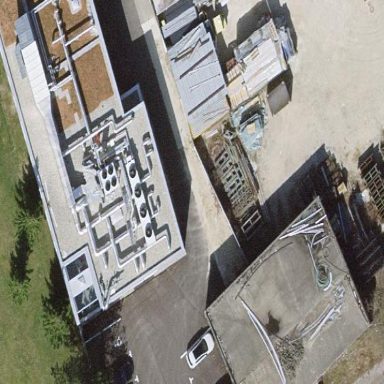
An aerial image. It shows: Commercial building.